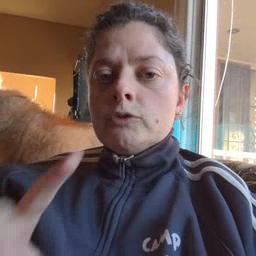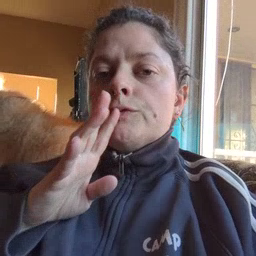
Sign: talk